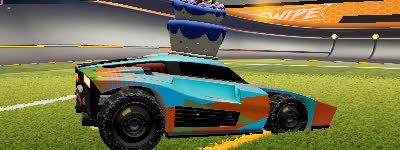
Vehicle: breakout